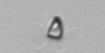
Label: Pyramimonas